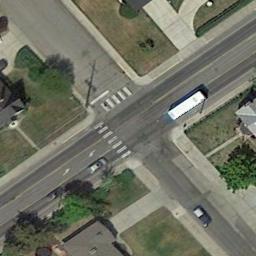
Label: intersection